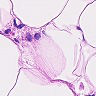
Metastatic tissue present: no